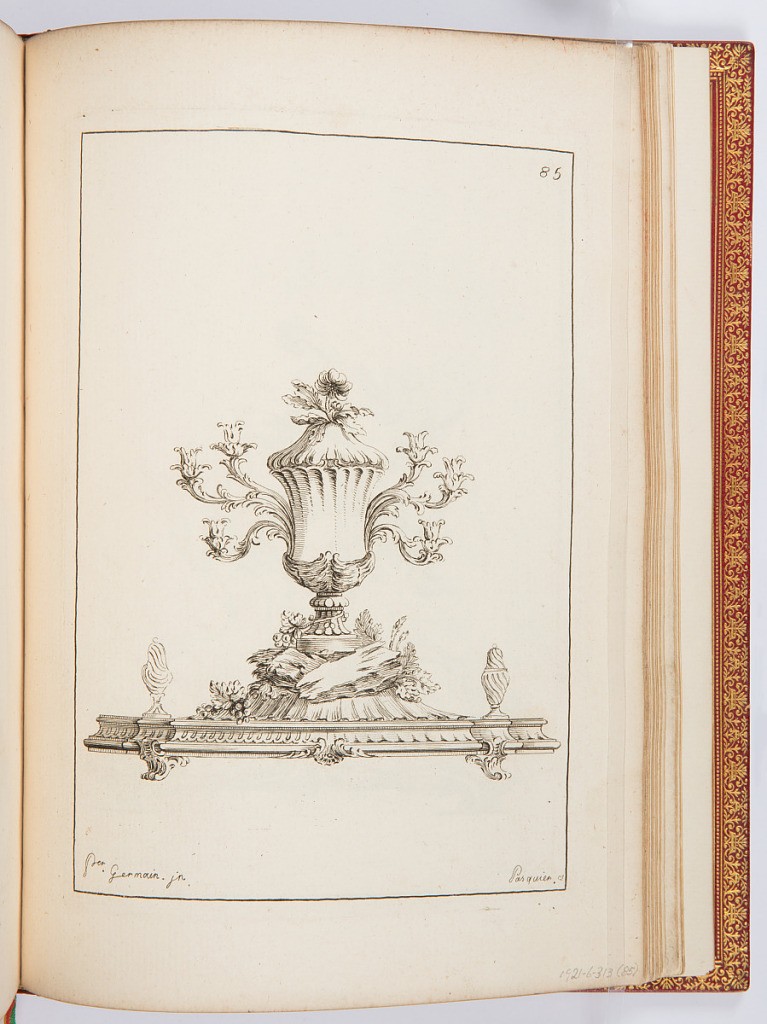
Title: Surtout
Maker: Pierre Germain, French, 1703 - 1783
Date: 1748
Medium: Etching on laid paper
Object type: Print
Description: Design for a centerpiece in the form of an arm with branched candle arms comprised of rinceaux. The urn has a floral finial; at its base are branches, grape vine, and scalloping. The base is supported by feet of scrolls. The plate is signed and numbered.